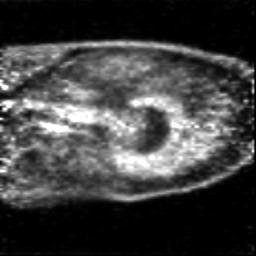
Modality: PET
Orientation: sagittal
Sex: male
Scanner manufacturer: siemens